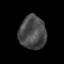
Tissue: skin
Cell type: Epithelial cells
Senescence score: 0.2609
Nuclear area (px): 885
Mean DAPI intensity: 72.308